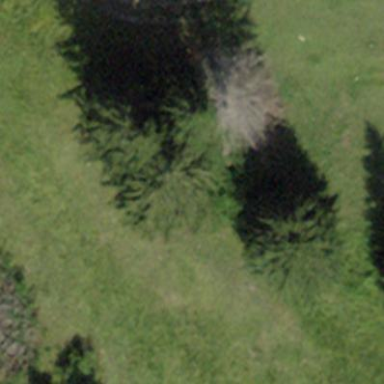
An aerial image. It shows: Forest area.